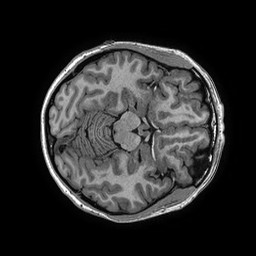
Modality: T1w
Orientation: axial
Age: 29
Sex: female
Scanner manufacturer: ge
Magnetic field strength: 3 T
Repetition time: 0.006952 s
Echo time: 0.00292 s